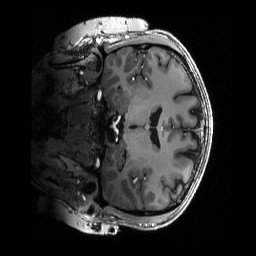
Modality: T1w
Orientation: coronal
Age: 30
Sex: male
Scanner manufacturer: siemens
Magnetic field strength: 6.98 T
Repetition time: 3.1 s
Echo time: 0.00242 s